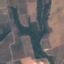
Land use / land cover class: PermanentCrop